Question:
I have 4 tables, Clients, Plans, Subscriptions, and Payments.
I would like to get all the subscriptions of a client, his plan and if he has any payment made, I have tried this query, but it does not work as expected.
'''
$data = Subscription::select('subscription_id')
->leftjoin('clients', 'clients.id', '=', 'subscriptions.client_id')
->leftjoin('plans', 'plans.id', '=', 'subscriptions.plan_id')
->leftjoin('payments', 'subscriptions.id', '=', 'subscriptions.id')
->where('clients.id', $id)
->get();
'''
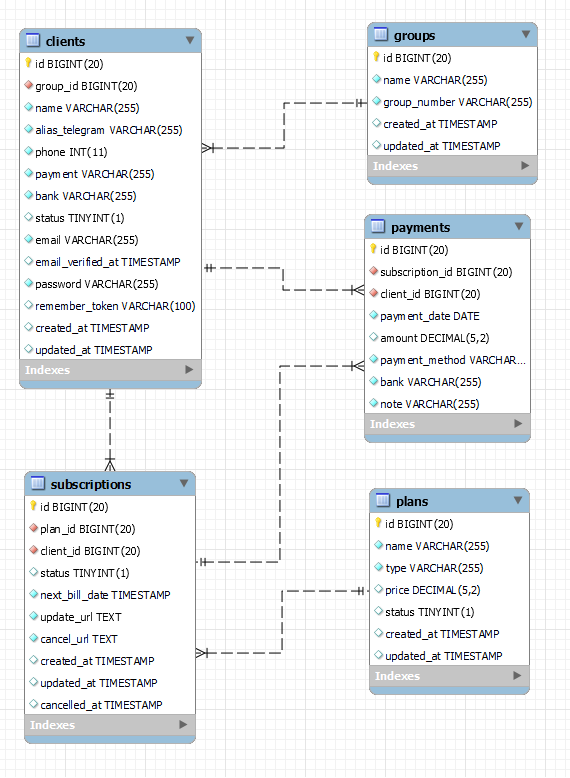
Answer: If I were you, I'd utilize relationships and do it like this:
- - -
And then, the code to retrieve all will look like the following:
'''
$client = Client::find($id);
$client->subscriptions()
->with(['plan', 'payments'])
->get();
'''
To learn more about laravel relationships, check out this link: <URL>